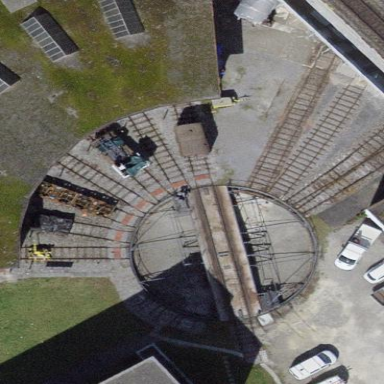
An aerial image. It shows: Yard with single track and railway turntable.